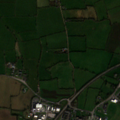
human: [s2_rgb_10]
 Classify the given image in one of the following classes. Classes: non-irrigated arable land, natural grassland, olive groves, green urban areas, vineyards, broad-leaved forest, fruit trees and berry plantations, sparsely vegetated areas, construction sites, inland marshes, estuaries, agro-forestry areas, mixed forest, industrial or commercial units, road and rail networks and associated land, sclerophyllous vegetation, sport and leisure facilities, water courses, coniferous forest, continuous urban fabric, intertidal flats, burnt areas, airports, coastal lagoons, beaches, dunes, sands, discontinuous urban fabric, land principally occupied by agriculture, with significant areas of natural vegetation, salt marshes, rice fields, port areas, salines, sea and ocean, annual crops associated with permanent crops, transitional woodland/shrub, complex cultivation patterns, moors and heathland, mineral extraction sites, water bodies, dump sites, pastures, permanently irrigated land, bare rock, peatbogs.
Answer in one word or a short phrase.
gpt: discontinuous urban fabric, pastures